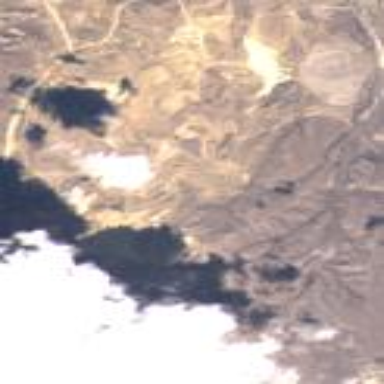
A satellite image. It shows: Quarry area.